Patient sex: F
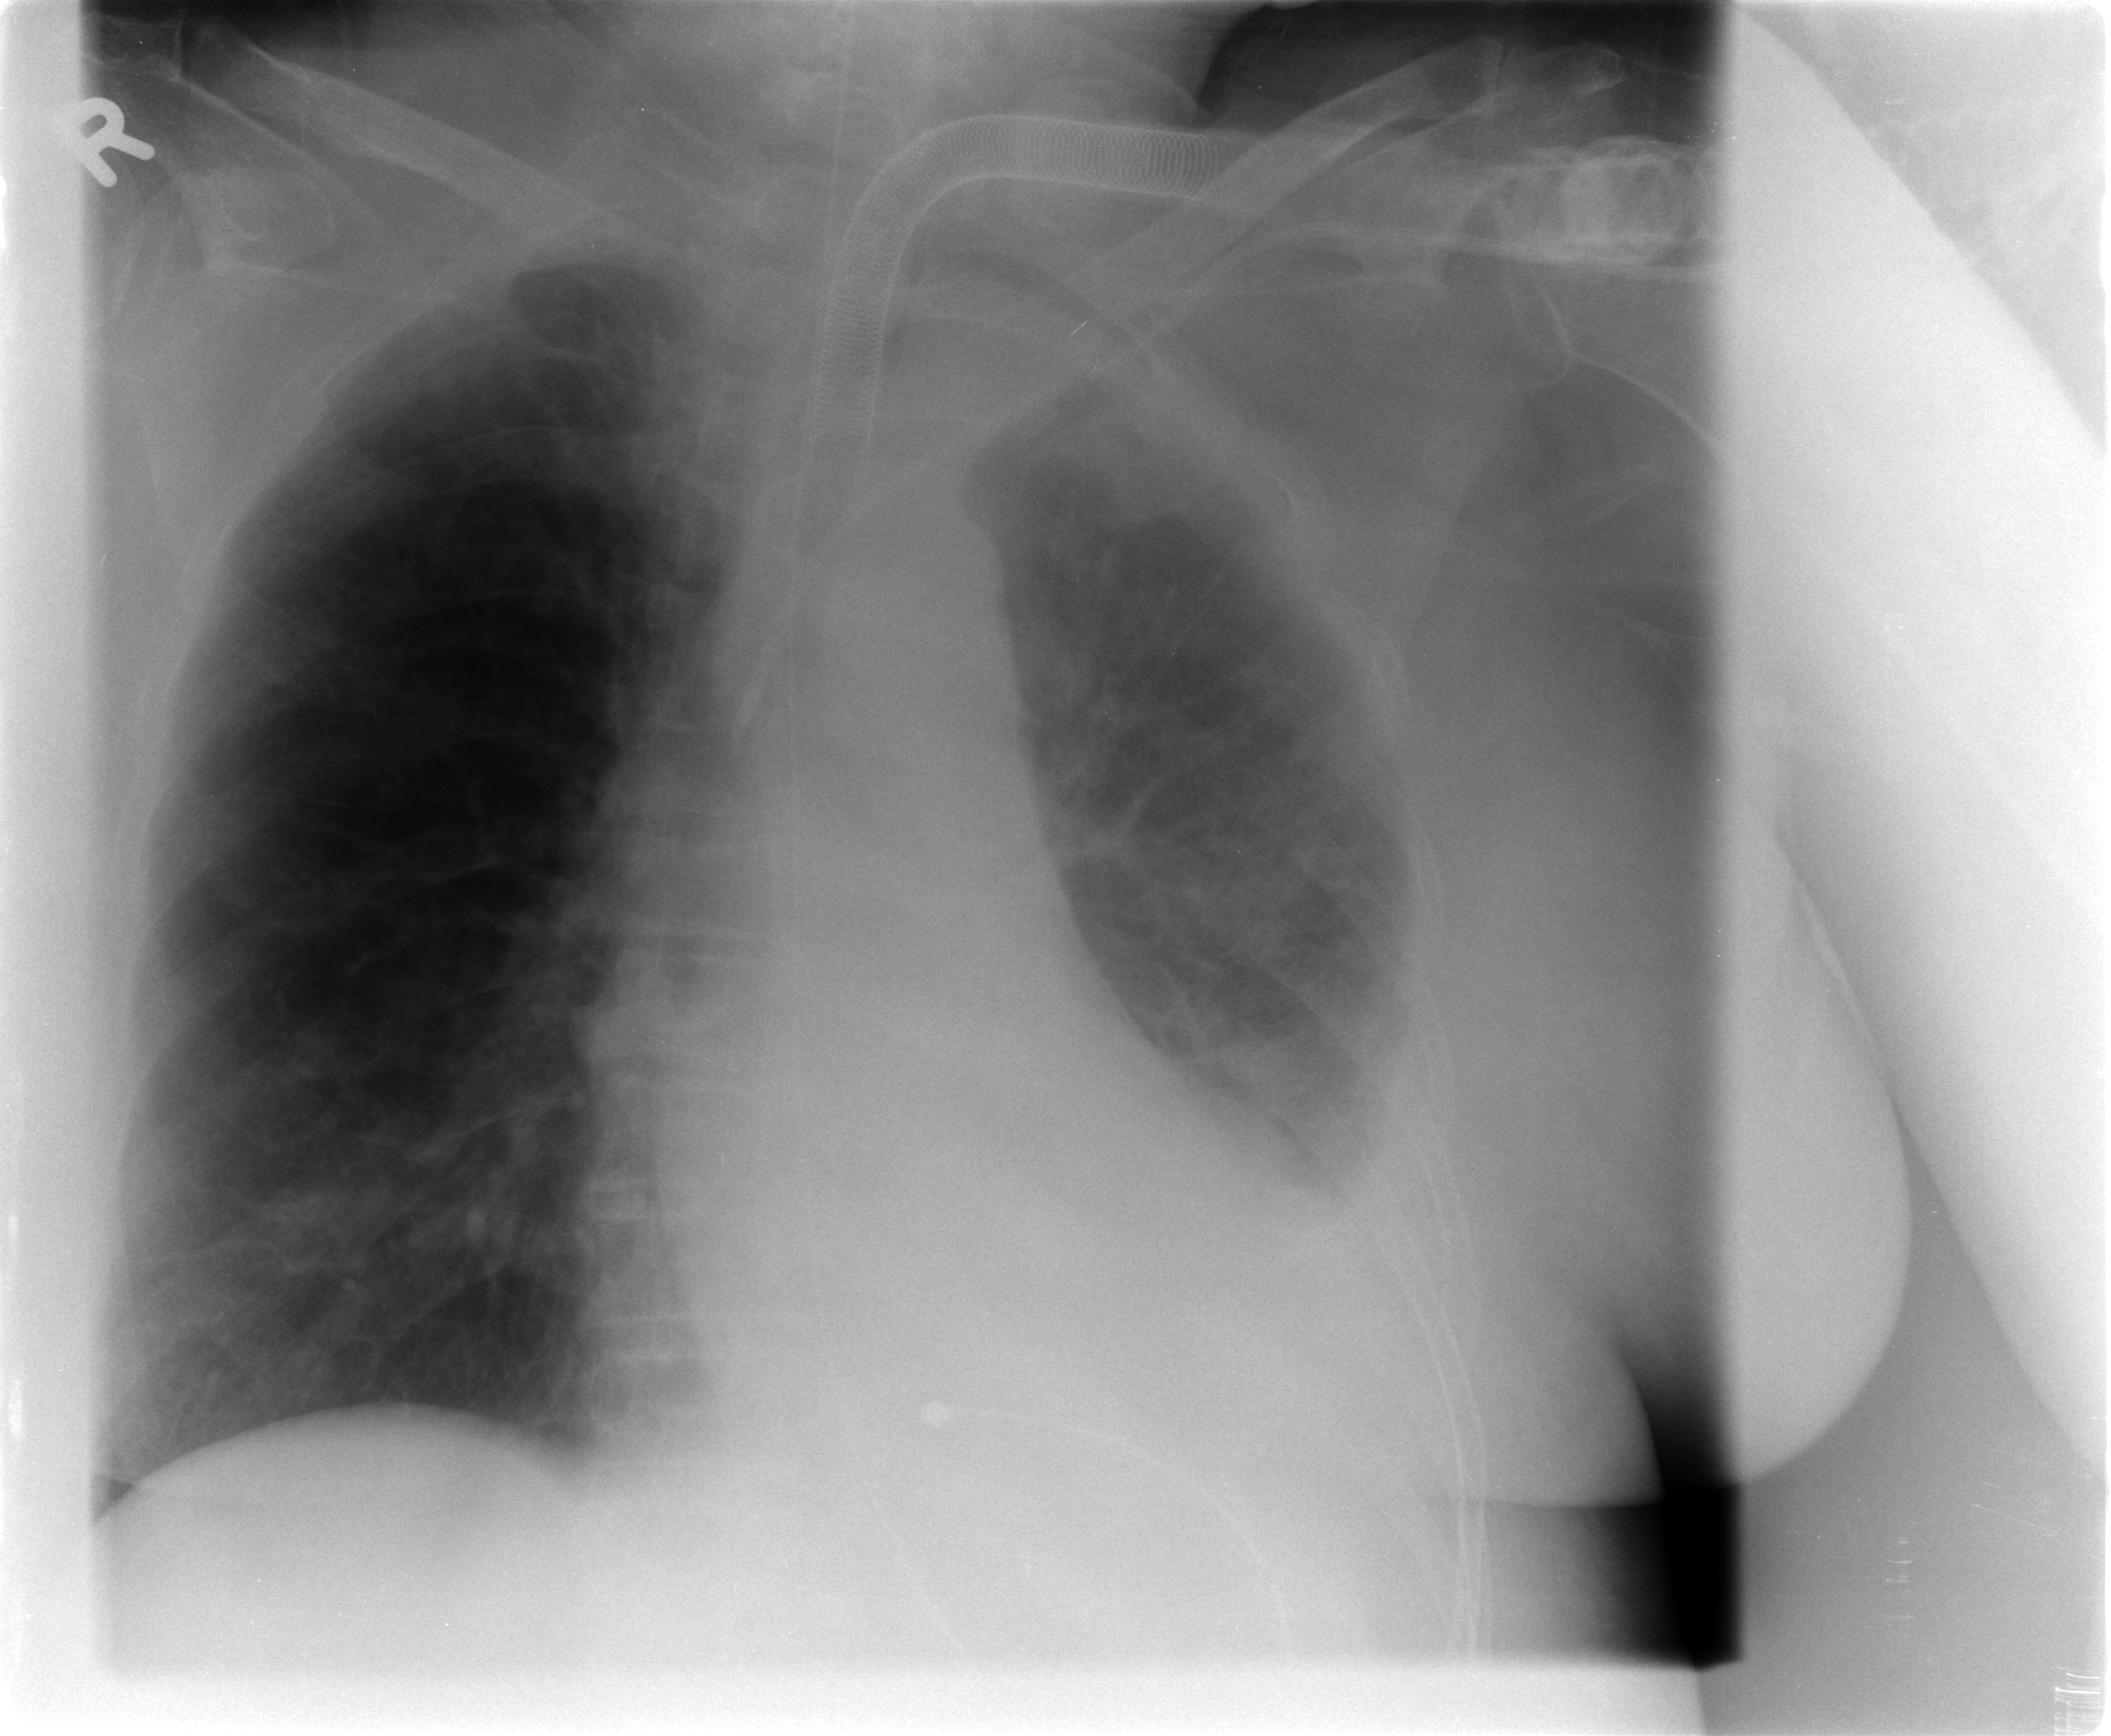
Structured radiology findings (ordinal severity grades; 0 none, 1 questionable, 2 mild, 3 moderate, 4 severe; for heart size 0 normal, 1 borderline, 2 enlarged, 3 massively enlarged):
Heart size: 0
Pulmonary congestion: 0
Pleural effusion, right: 0
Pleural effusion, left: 3
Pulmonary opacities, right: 0
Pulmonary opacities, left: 2
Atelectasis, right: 0
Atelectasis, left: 2